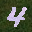
Label: 4